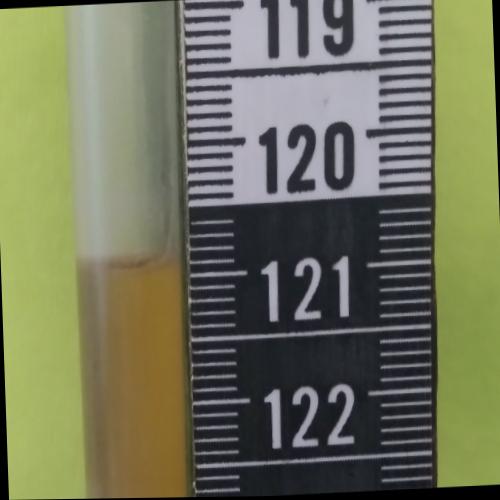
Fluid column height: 120.9 cm